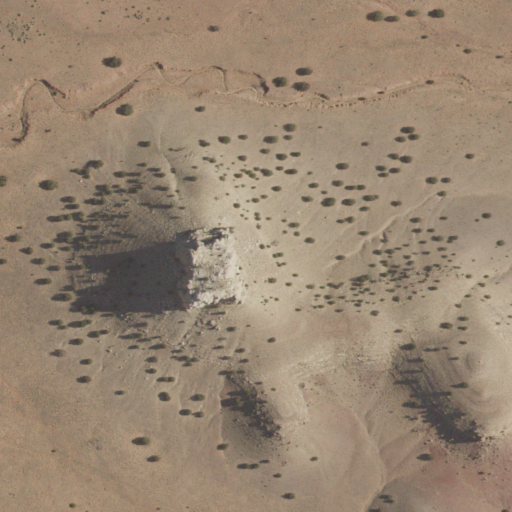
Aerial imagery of mountain in New Mexico named Mesita Blanca containing shrub and grassland